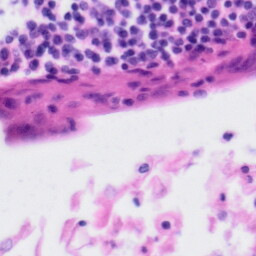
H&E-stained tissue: Tonsil